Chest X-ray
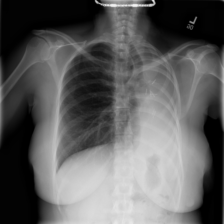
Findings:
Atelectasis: negative
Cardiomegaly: negative
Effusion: negative
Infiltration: negative
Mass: negative
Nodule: negative
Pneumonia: negative
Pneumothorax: negative
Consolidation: negative
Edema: negative
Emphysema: negative
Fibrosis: negative
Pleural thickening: negative
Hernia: negative